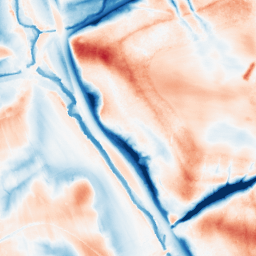
Category: edge_preserving
Decomposition family: guided
Decomposition parameters: radius: 16
eps: 0.01
Upsampling method: cubic_catmull_rom
Upsampling parameters: scale: 8
Upsampling scale: 8